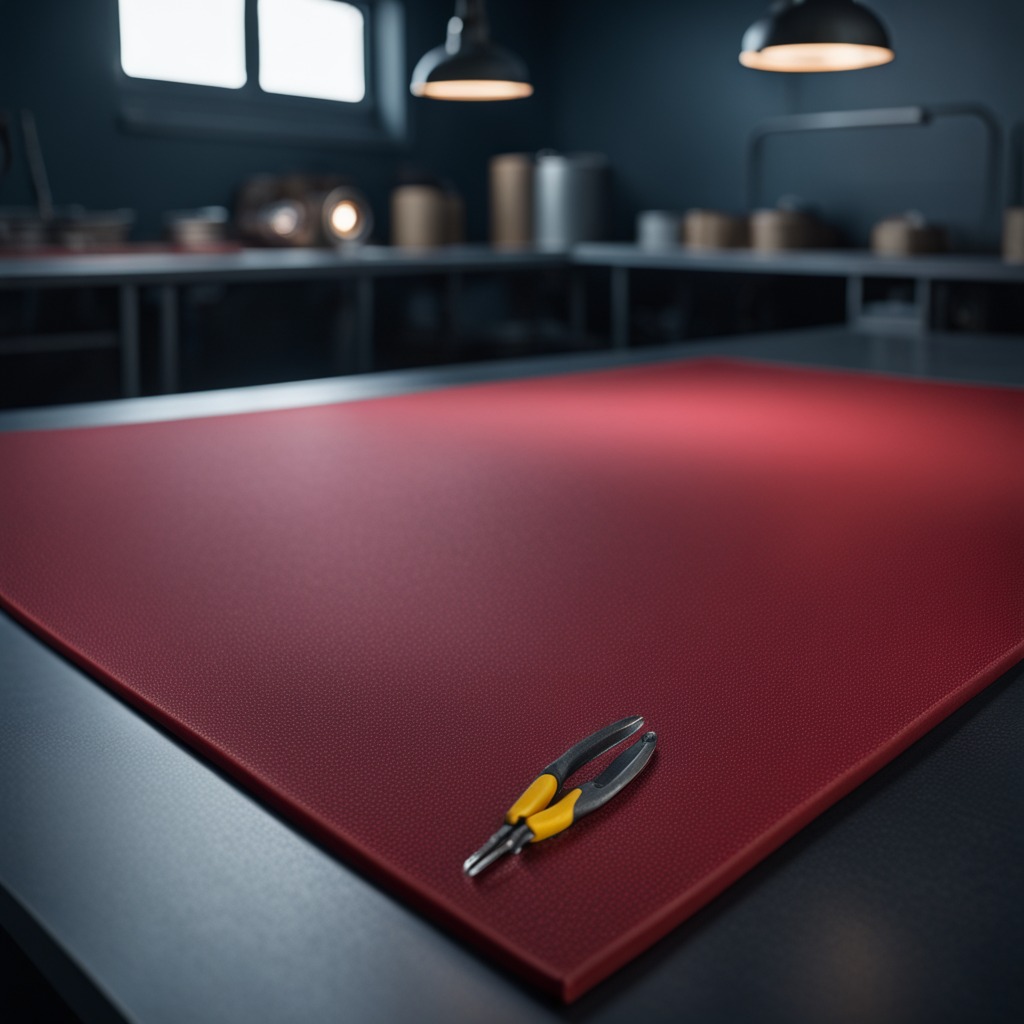
A plier is lying on the clean granite tabletop.